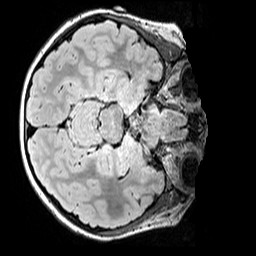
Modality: FLAIR
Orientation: axial
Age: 9
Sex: male
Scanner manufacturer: siemens
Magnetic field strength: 3 T
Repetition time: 5 s
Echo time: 0.388 s